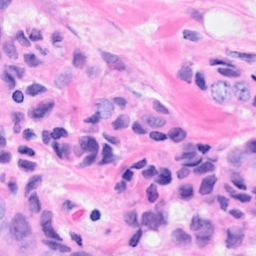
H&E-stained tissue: Breast